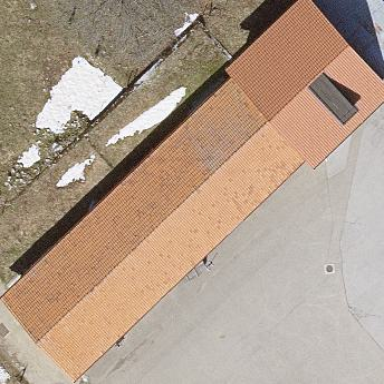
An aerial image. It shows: Stable building.